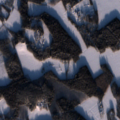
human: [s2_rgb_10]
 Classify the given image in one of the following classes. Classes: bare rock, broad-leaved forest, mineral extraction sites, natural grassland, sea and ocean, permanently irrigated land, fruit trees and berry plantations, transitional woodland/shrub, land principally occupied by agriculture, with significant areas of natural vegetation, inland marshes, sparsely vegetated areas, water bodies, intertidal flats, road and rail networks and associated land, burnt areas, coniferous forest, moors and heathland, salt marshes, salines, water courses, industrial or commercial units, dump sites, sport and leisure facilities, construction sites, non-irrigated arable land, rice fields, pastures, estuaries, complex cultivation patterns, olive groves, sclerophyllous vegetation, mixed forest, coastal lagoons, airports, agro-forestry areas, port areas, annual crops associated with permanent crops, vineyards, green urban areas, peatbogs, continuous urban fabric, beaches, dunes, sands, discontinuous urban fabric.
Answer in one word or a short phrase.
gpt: non-irrigated arable land, land principally occupied by agriculture, with significant areas of natural vegetation, coniferous forest, mixed forest